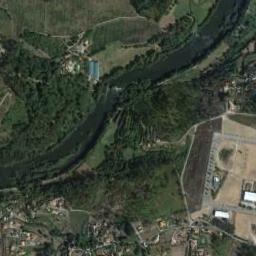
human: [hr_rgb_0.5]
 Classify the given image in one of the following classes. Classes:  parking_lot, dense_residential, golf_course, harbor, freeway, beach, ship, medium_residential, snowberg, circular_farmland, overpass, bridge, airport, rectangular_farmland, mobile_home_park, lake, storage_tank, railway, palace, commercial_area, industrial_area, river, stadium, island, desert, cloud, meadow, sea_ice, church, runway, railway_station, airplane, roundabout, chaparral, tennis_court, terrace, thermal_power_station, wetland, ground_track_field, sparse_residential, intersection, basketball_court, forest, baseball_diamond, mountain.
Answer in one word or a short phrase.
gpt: river